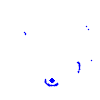
Particle: kaon